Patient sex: F
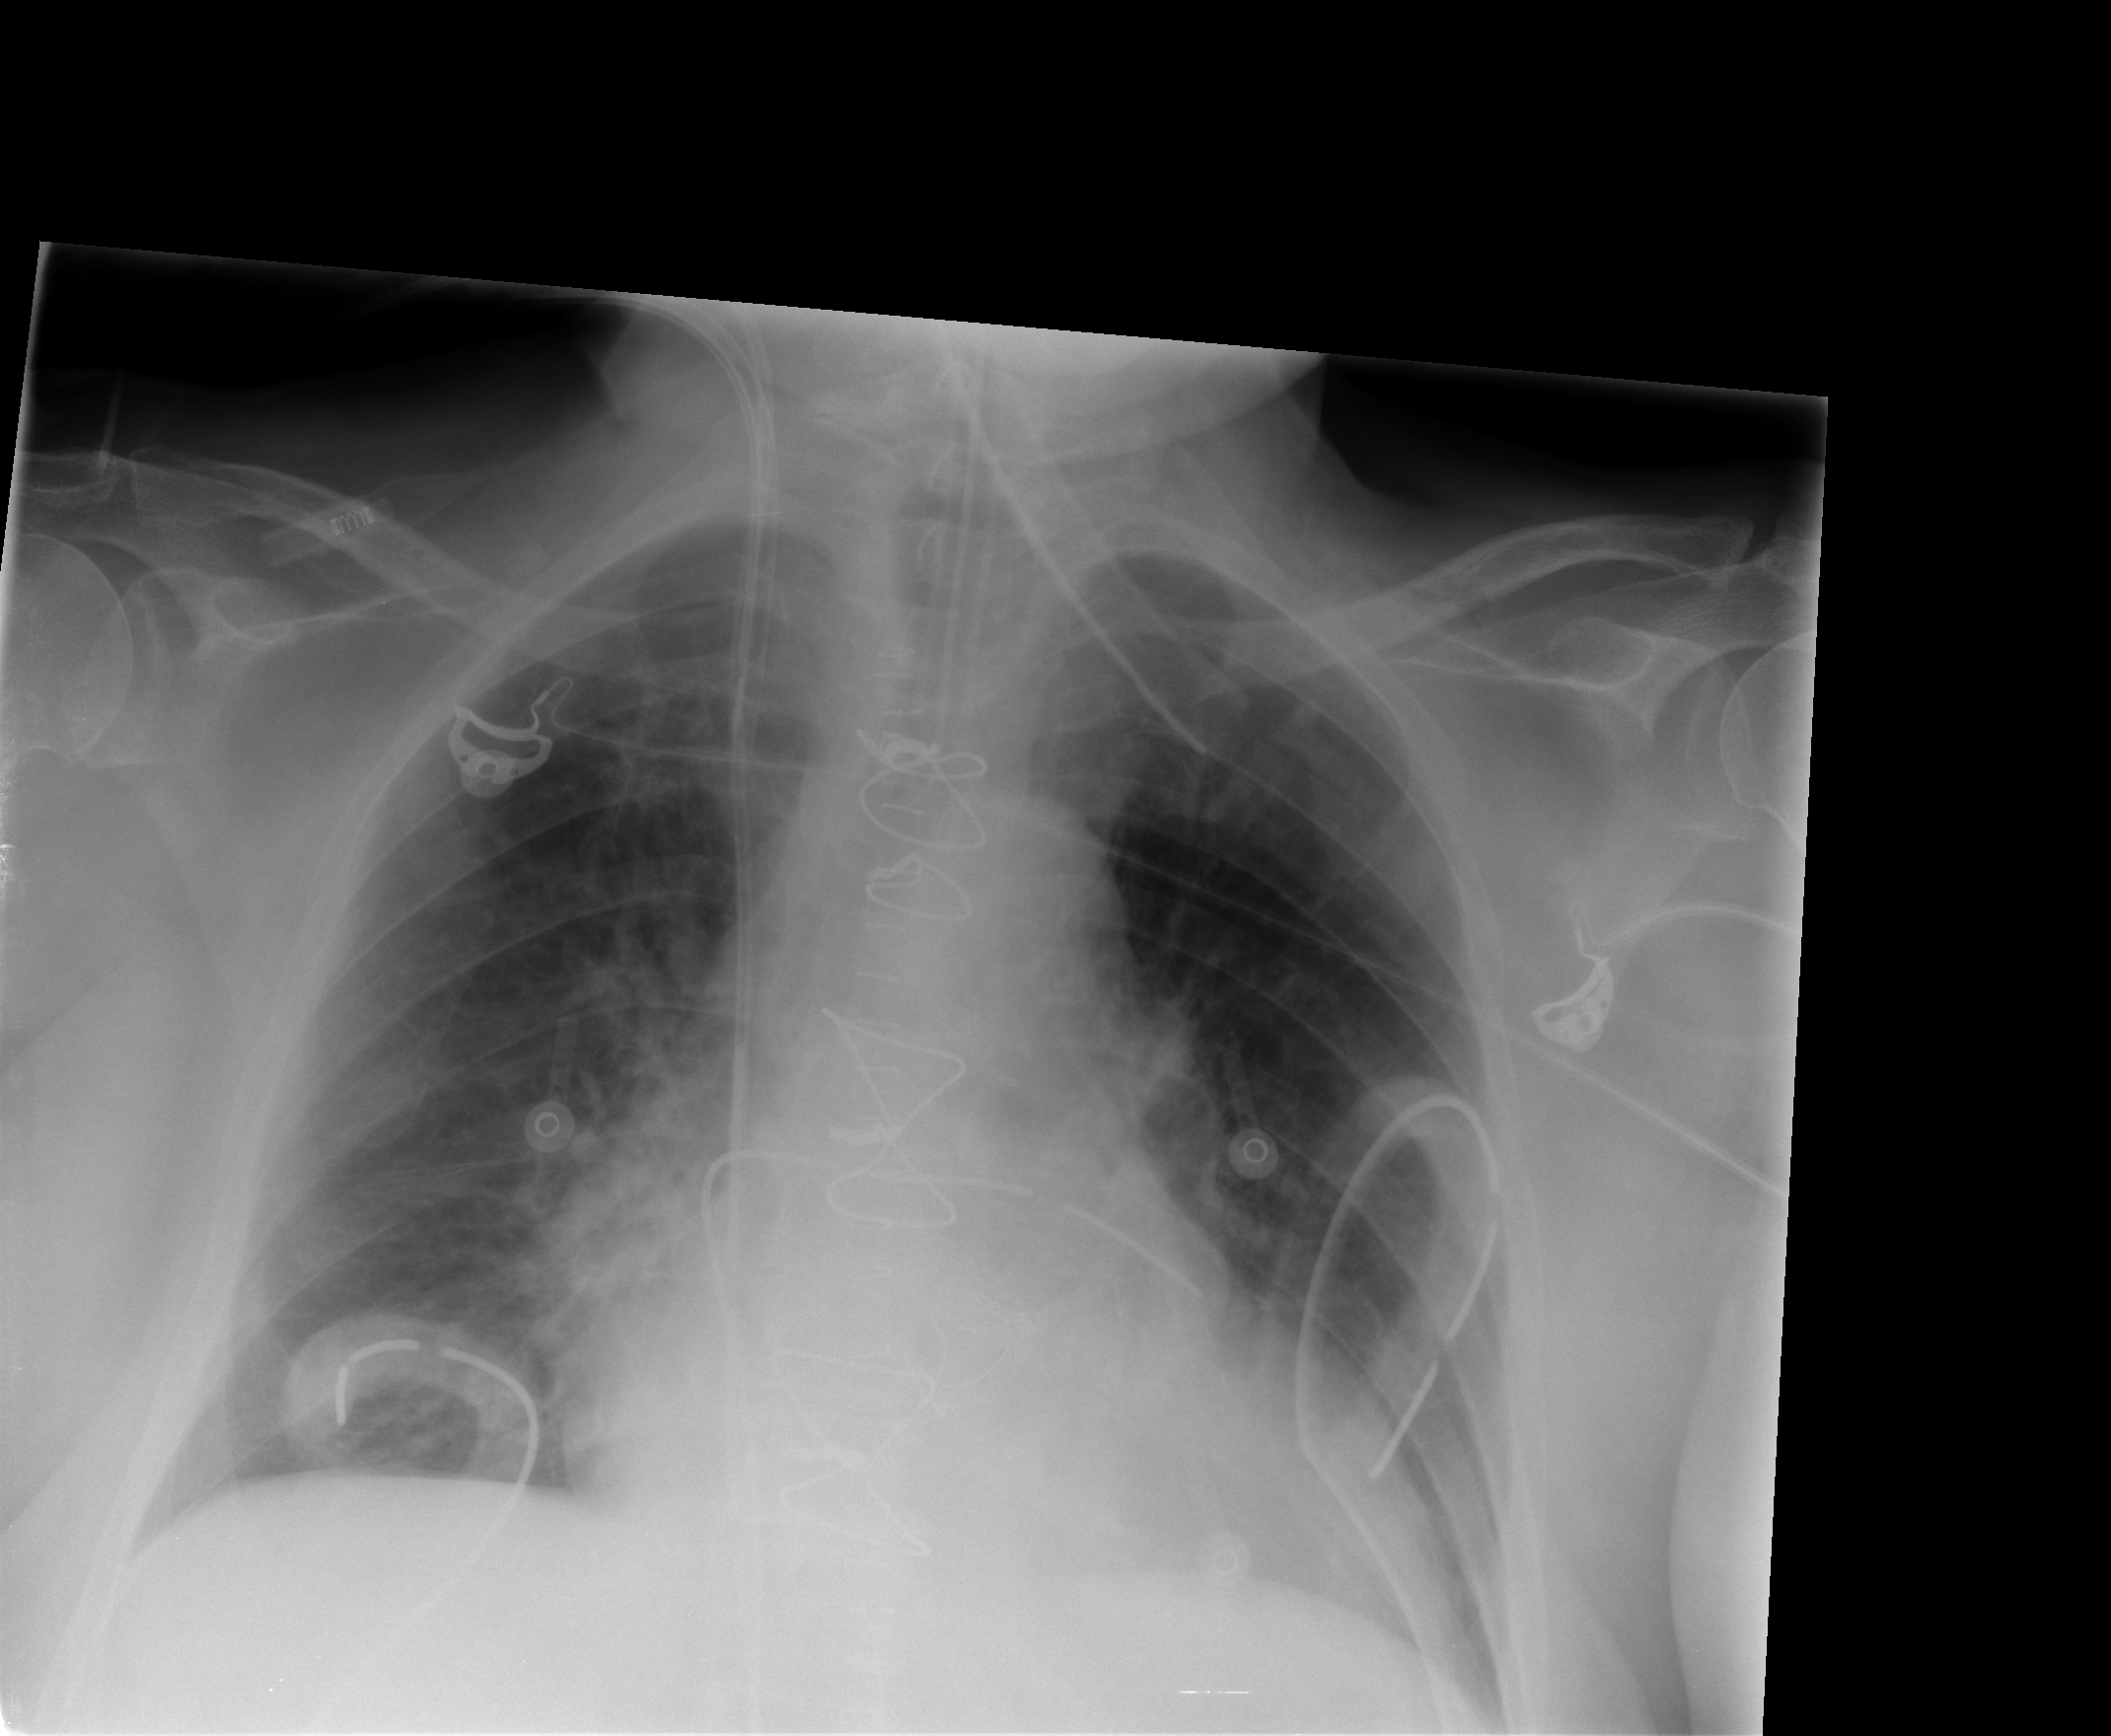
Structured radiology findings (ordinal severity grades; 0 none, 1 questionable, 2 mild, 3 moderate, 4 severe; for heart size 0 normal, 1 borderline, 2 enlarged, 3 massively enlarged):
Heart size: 2
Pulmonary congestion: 2
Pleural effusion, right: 0
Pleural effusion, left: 0
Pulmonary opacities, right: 1
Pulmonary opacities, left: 0
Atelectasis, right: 2
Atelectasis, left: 1